Interaction volume radius: 10 \u00c5
Interaction volume height: 10 \u00c5
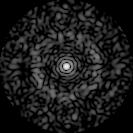
Disorder parameter: 0.8321